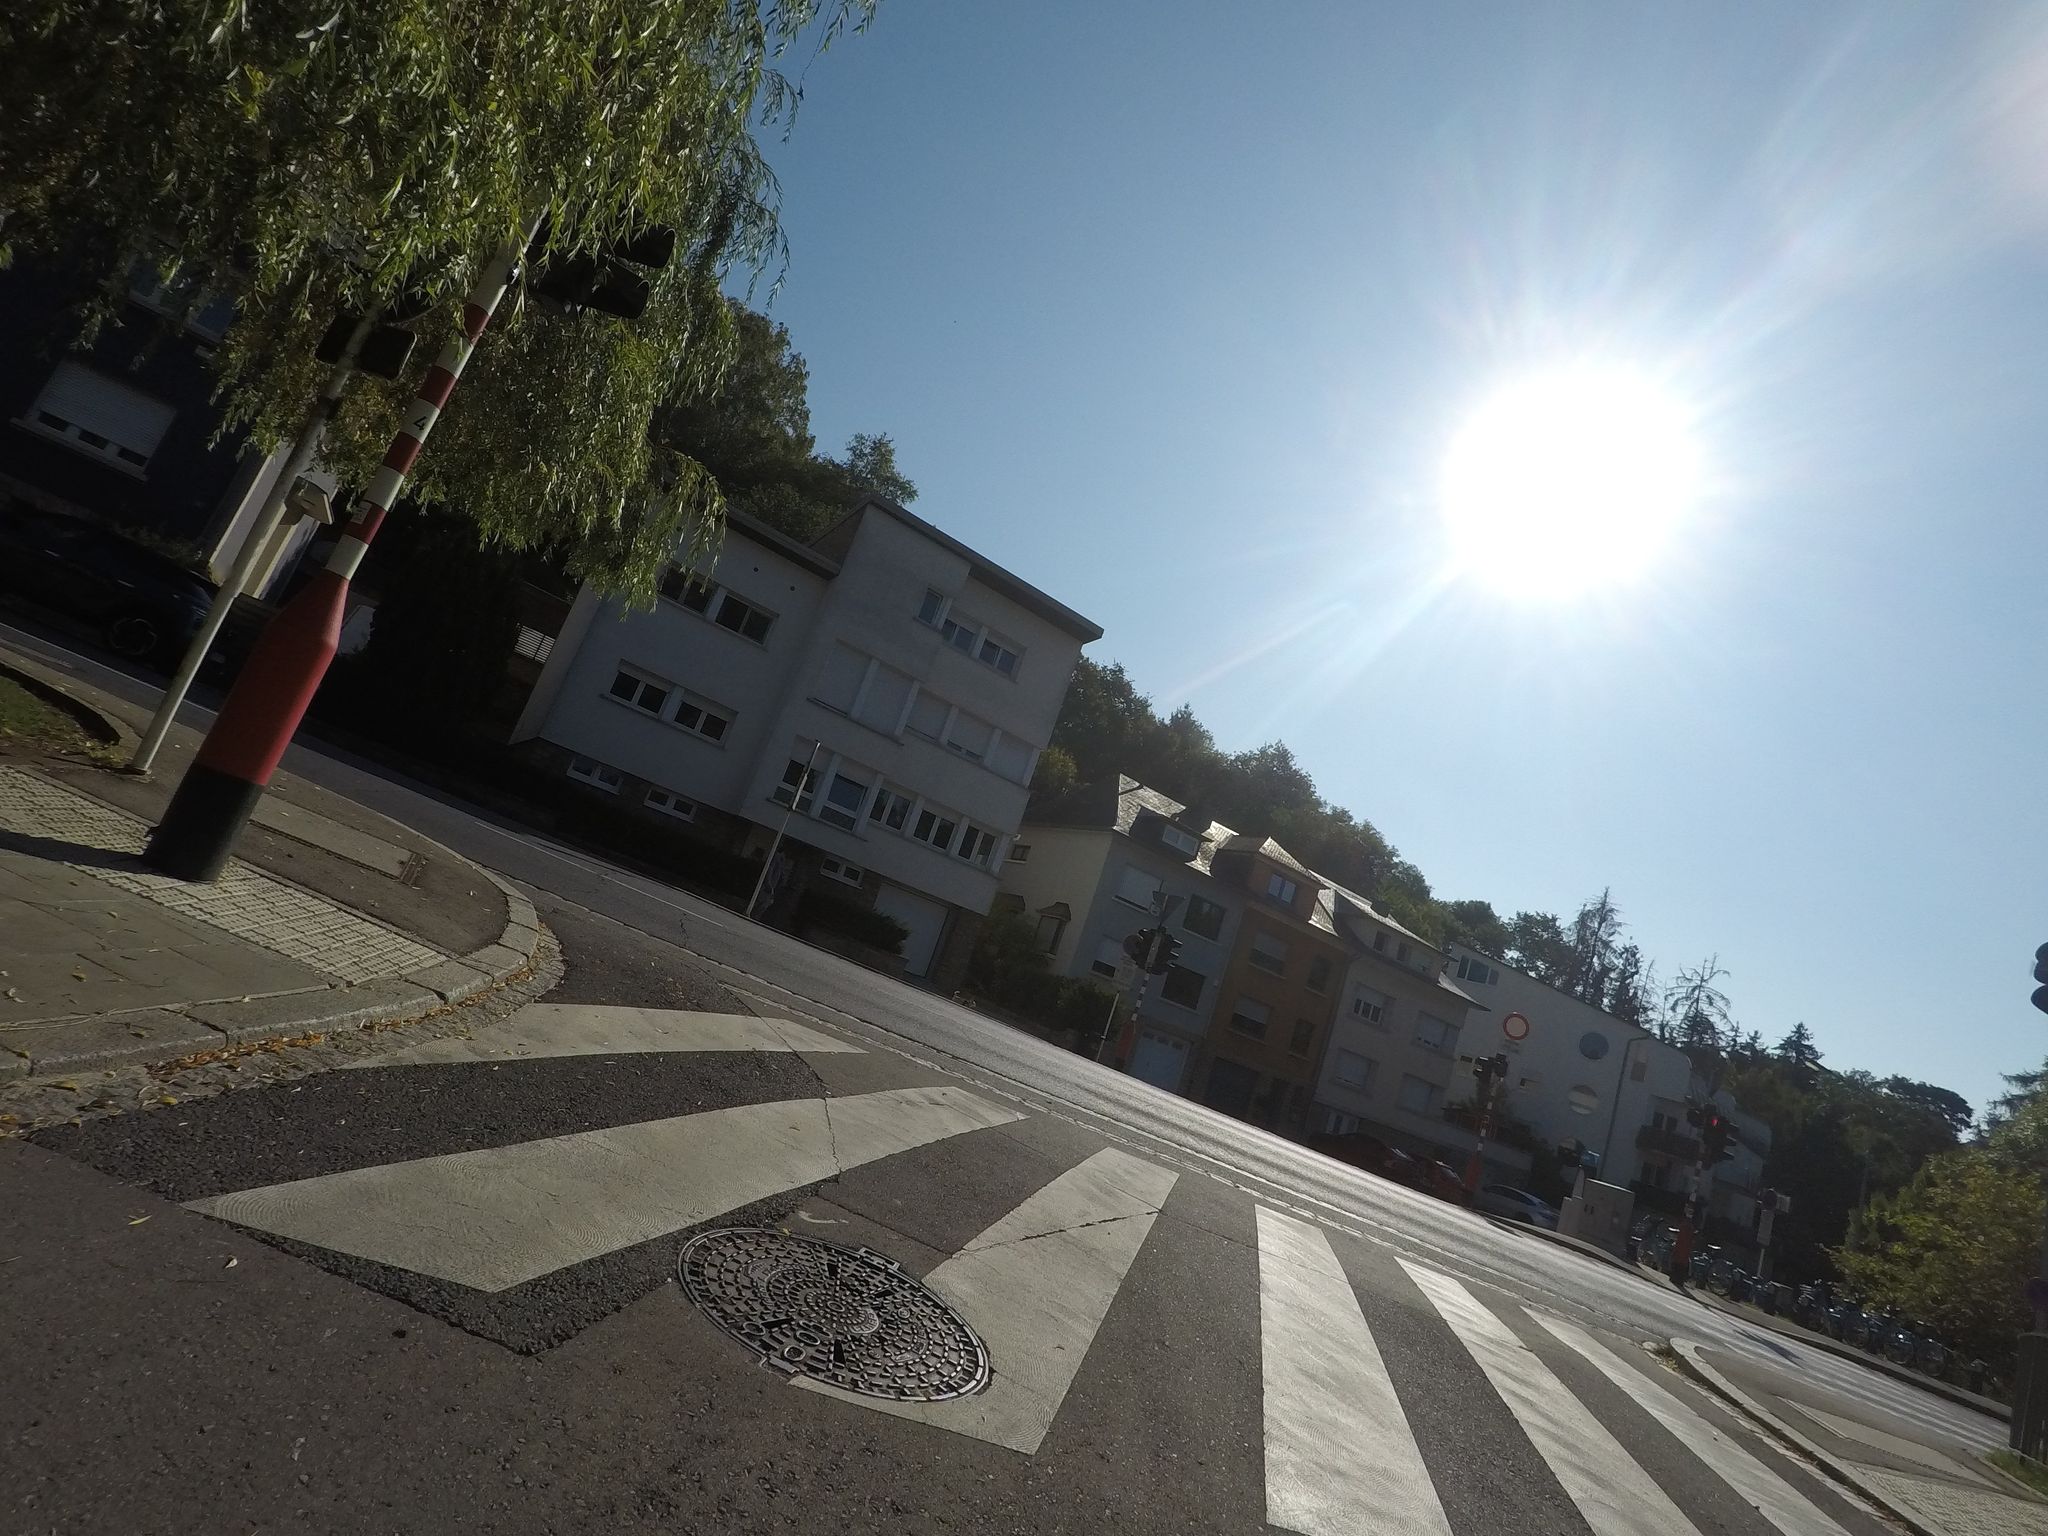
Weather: clear
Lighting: day
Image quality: good
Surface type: cycling surface
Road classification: residential
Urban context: urban centre
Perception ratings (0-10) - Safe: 5.91, Lively: 7.27, Beautiful: 2.79, Boring: 2.84, Depressing: 1.54, Wealthy: 0.94